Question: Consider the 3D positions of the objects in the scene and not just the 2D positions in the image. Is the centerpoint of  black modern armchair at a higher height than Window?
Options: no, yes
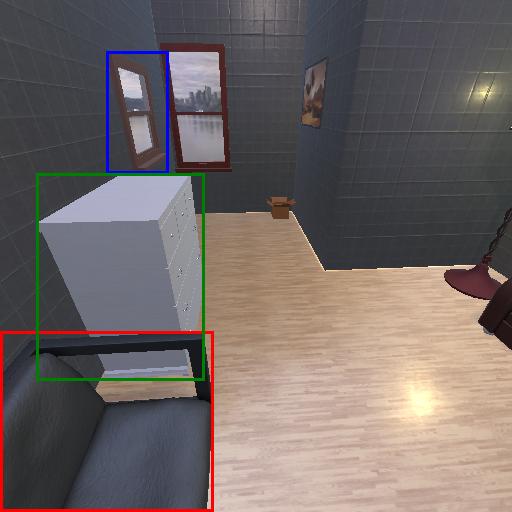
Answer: no